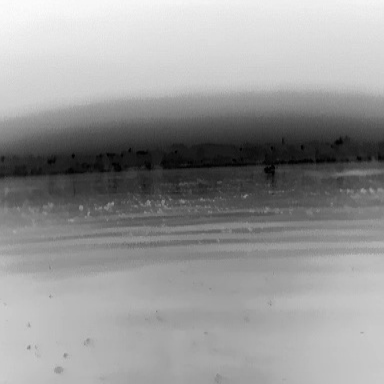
There is a warship in the infrared image.